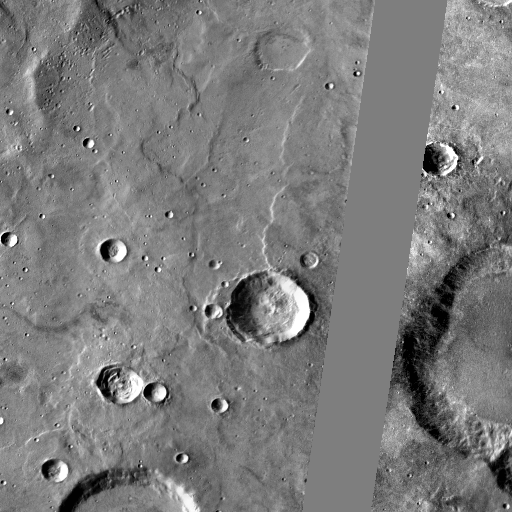
Crater classes present: Background, Other, Buried, Secondary